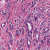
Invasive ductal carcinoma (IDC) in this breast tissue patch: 1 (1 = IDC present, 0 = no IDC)